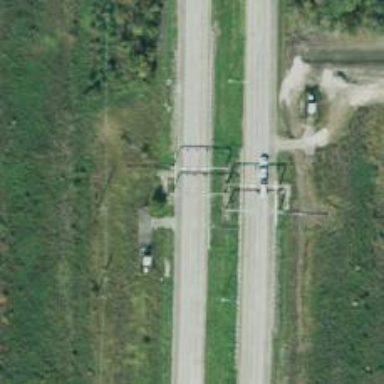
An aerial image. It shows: Toll gantry on the road.